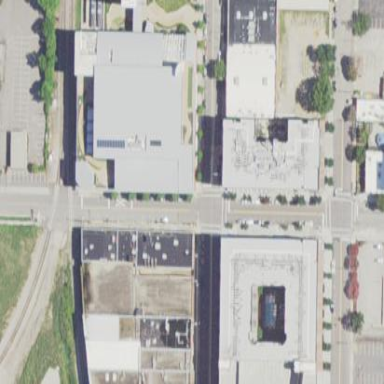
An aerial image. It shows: Commercial building.